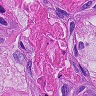
Metastatic tissue present: yes